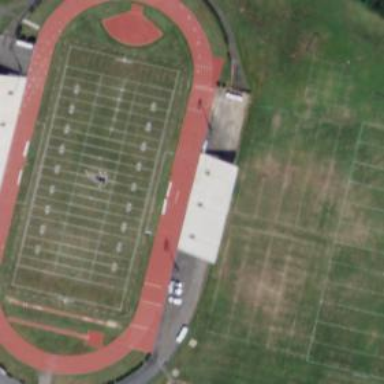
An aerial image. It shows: Pitch for American football with grass paver surface.